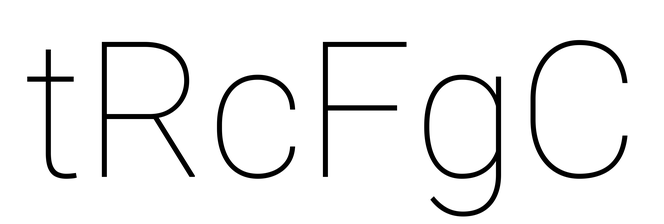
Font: Roboto_Thin